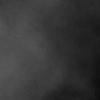
Atmospheric dust classification: dusty